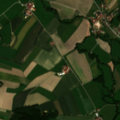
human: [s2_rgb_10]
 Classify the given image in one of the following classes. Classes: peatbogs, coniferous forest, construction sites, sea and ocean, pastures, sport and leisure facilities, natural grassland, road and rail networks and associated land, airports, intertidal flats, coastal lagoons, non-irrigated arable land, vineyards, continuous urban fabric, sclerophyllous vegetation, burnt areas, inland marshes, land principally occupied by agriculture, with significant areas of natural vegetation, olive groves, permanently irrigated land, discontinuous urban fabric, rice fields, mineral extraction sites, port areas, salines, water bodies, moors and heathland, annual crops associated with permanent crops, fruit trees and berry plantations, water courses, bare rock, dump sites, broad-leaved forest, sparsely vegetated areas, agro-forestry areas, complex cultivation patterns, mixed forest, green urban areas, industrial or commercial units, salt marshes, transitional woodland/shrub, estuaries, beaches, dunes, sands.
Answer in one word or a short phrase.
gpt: discontinuous urban fabric, non-irrigated arable land, pastures, land principally occupied by agriculture, with significant areas of natural vegetation, coniferous forest